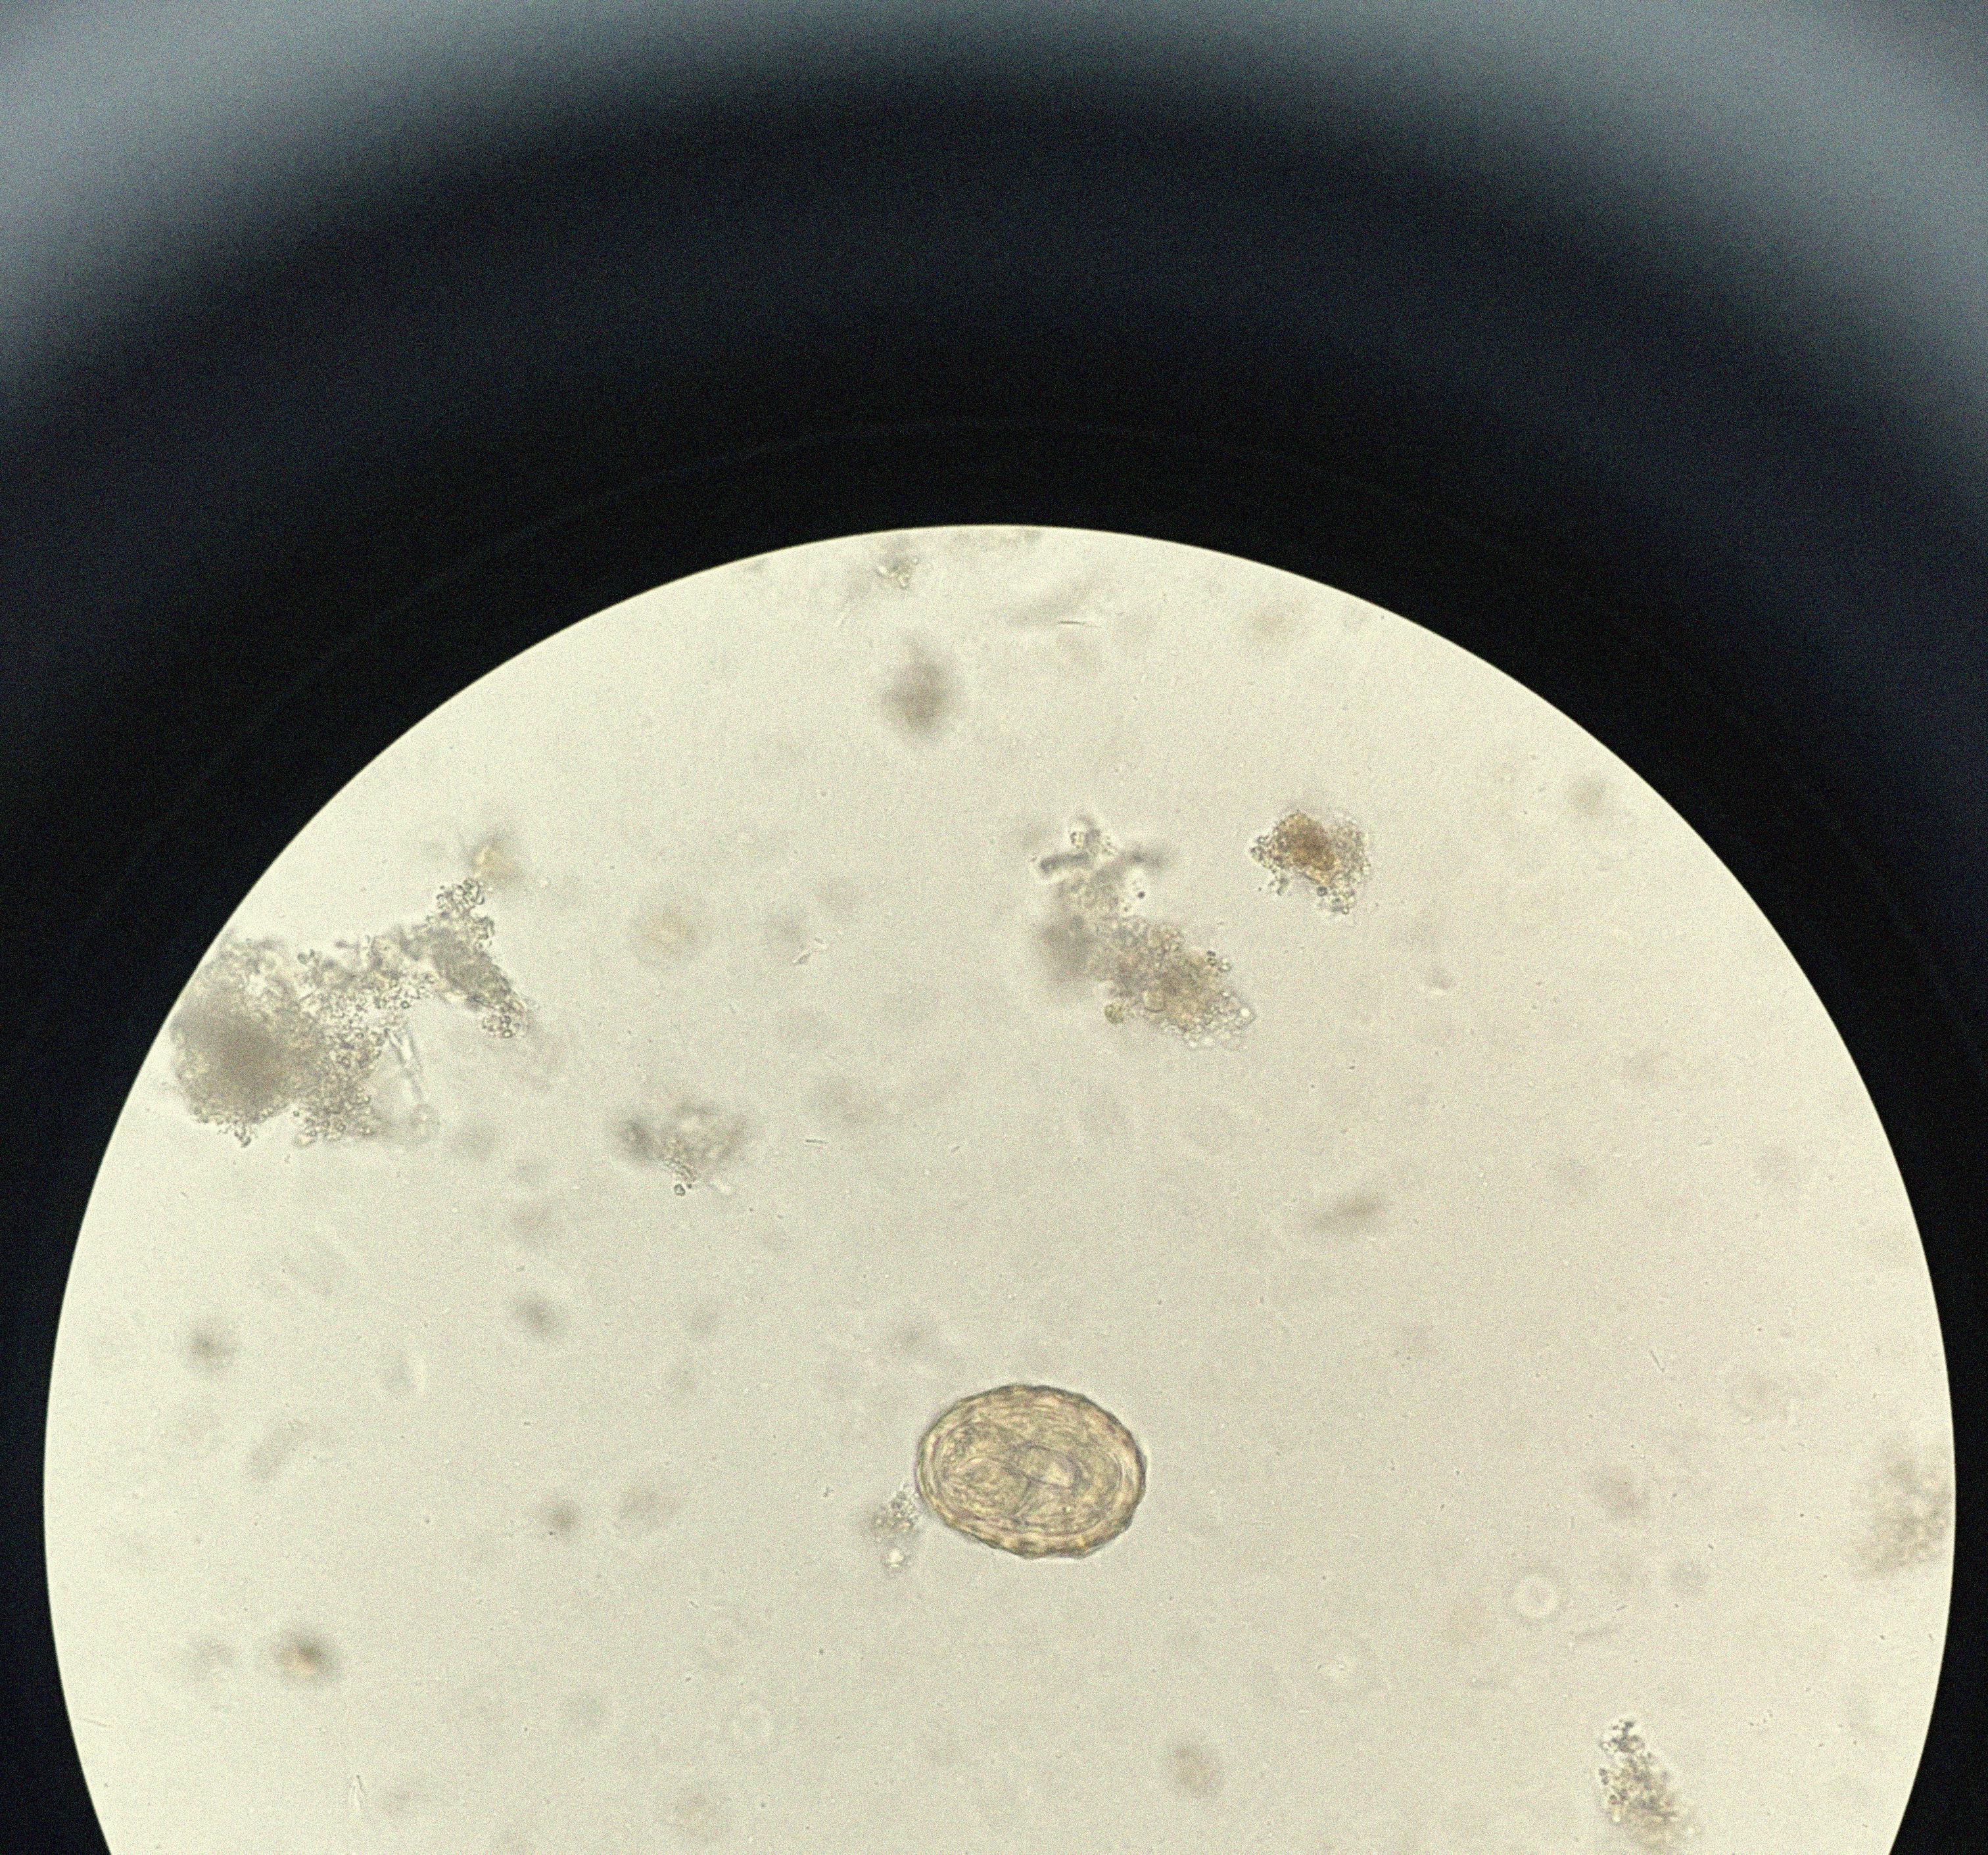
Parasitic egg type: Ascaris lumbricoides